Field crop: maize
Growth stage: 2
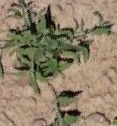
Species: atriplex